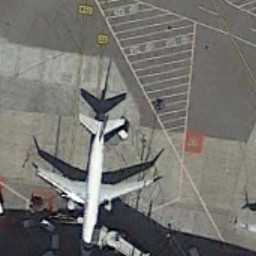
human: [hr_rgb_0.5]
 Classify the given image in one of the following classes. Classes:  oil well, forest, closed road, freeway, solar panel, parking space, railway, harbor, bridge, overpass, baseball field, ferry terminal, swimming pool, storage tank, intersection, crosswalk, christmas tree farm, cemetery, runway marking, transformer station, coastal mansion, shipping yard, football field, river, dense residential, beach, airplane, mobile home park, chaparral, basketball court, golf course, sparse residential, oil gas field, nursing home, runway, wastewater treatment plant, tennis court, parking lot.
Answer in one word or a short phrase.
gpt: airplane